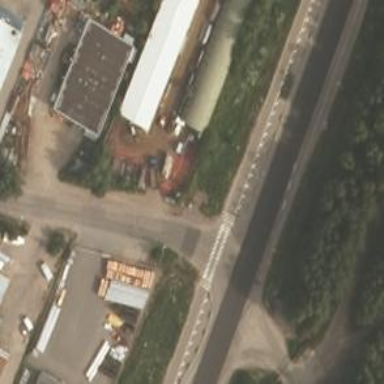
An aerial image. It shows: Road with "give way" sign.